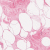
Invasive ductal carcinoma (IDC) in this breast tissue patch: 0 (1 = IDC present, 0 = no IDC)